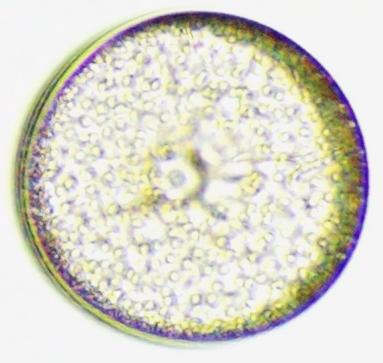
Label: Coscinodiscus